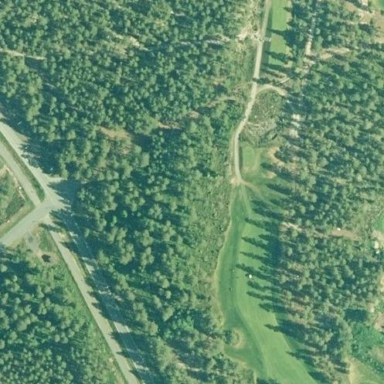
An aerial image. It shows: Golf course.